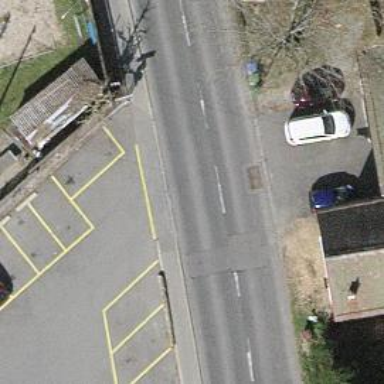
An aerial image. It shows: Unmarked road crossing.